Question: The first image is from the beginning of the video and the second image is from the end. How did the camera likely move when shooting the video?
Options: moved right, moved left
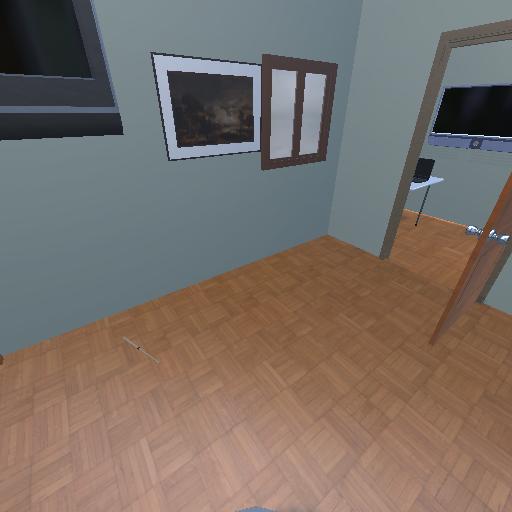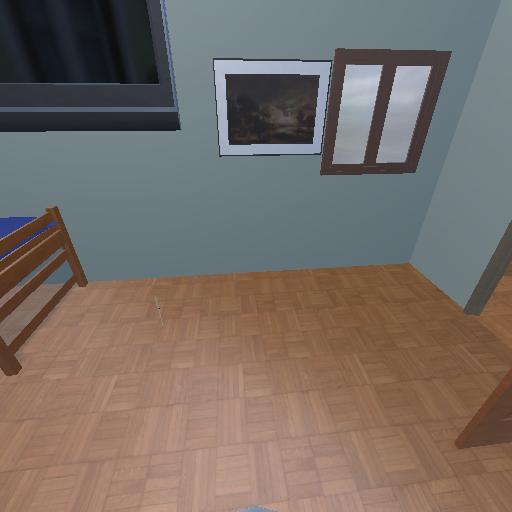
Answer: moved right